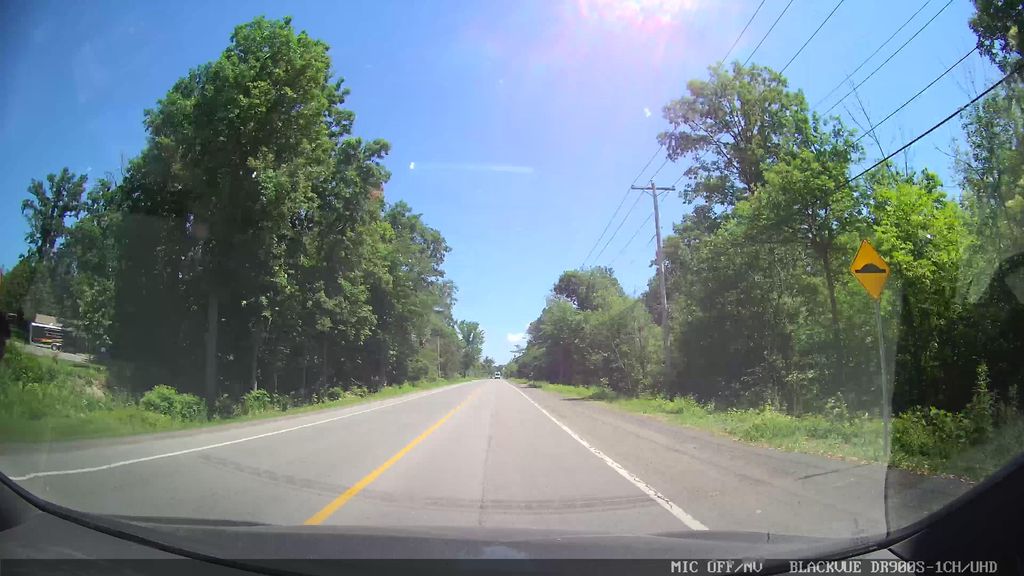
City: ottawa-gatineau